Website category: sports
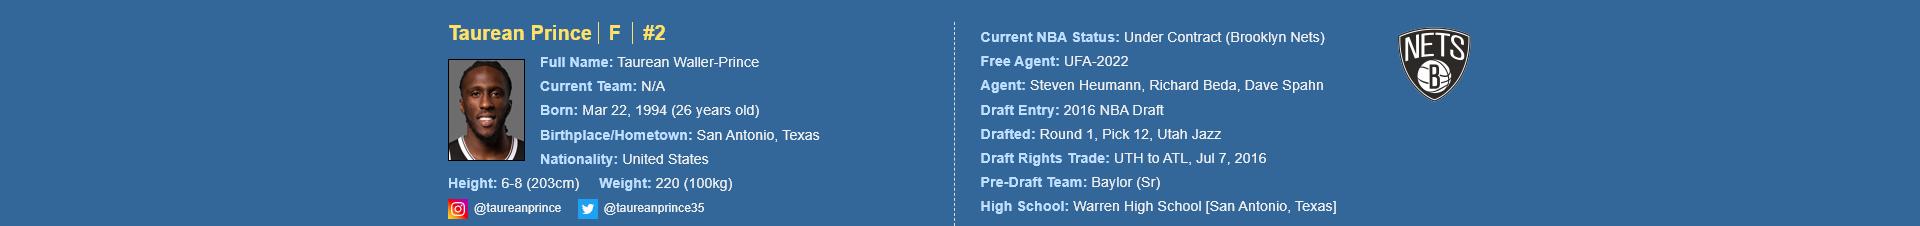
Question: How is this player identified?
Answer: Taurean Prince

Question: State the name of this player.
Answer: Taurean Prince

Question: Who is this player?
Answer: Taurean Prince

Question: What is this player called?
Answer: Taurean Prince

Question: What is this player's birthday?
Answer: Mar 22, 1994

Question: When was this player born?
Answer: Mar 22, 1994

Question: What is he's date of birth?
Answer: Mar 22, 1994

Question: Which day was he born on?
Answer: Mar 22, 1994

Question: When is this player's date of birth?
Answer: Mar 22, 1994

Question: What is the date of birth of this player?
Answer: Mar 22, 1994

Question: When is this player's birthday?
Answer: Mar 22, 1994

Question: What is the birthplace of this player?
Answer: San Antonio, Texas

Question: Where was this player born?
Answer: San Antonio, Texas

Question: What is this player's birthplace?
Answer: San Antonio, Texas

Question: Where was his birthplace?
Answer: San Antonio, Texas

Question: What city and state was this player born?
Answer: San Antonio, Texas

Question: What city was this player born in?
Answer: San Antonio, Texas

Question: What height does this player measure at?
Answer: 6-8 (203cm)

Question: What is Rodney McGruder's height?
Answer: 6-8 (203cm)

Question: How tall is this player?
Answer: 6-8 (203cm)

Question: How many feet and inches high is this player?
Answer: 6-8 (203cm)

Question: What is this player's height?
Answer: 6-8 (203cm)

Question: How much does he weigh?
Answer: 220 (100kg)

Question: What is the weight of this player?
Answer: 220 (100kg)

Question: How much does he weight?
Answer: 220 (100kg)

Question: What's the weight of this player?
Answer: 220 (100kg)

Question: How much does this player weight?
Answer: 220 (100kg)

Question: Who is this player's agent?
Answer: Steven Heumann

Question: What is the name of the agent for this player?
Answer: Steven Heumann

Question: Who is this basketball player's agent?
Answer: Steven Heumann

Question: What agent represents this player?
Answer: Steven Heumann

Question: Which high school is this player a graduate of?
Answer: Warren High School

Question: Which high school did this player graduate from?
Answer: Warren High School

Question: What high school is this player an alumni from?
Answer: Warren High School

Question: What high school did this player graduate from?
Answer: Warren High School

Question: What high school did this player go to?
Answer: Warren High School

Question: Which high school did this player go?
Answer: Warren High School